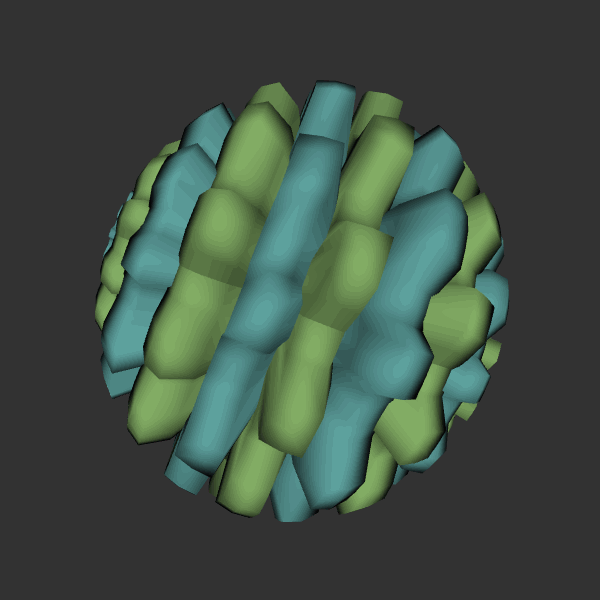
Background: dark